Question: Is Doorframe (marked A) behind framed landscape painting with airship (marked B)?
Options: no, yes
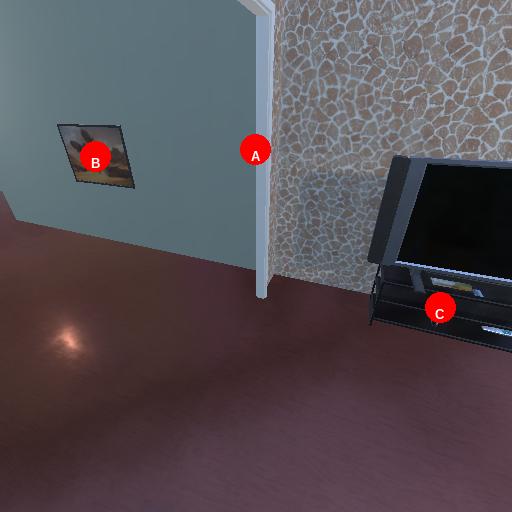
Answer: no